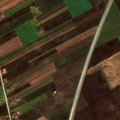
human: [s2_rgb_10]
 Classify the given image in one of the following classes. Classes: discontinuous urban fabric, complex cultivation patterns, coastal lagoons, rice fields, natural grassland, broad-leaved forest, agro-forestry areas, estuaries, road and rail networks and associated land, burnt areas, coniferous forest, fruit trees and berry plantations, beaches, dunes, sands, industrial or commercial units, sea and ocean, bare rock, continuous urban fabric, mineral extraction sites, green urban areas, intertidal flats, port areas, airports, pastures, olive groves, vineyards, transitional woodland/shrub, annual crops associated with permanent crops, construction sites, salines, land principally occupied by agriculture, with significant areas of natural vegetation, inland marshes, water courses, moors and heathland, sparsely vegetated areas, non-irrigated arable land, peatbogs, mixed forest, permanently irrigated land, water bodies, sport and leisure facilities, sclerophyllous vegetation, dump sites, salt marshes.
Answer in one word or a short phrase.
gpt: non-irrigated arable land, complex cultivation patterns